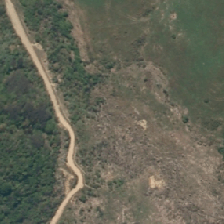
Land cover: low_producing_grassland